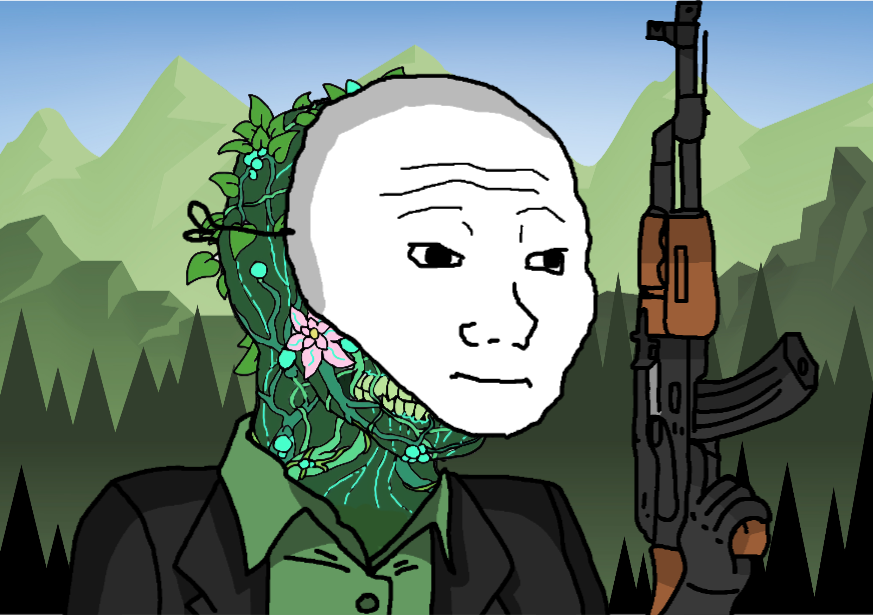
Label: 5_Wojak_with_Background